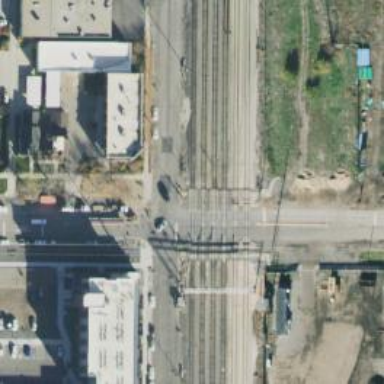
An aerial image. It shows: Railway crossing.